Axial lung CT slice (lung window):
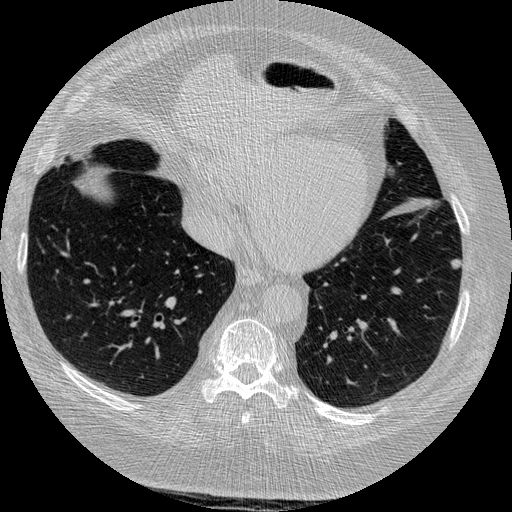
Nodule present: yes
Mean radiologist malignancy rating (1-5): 3